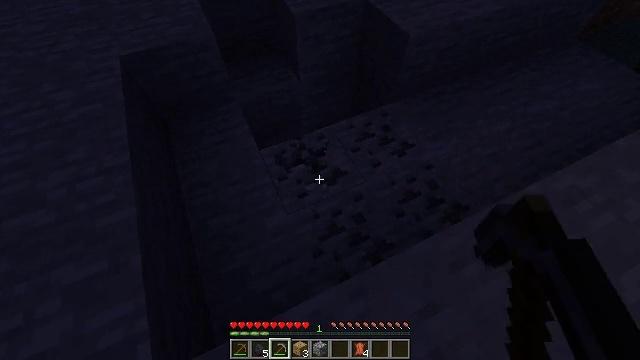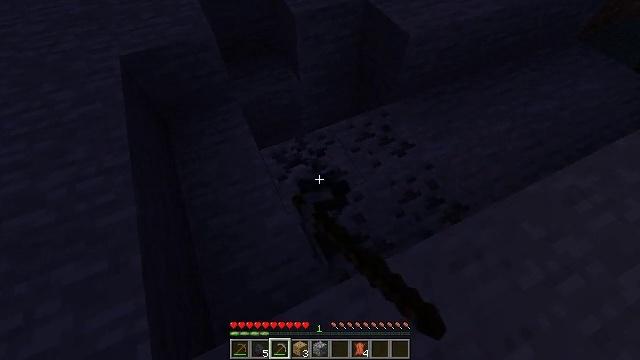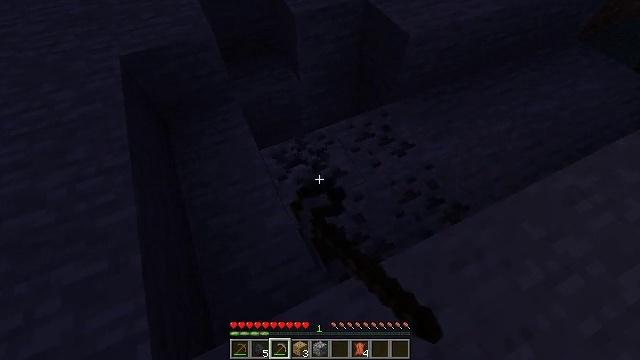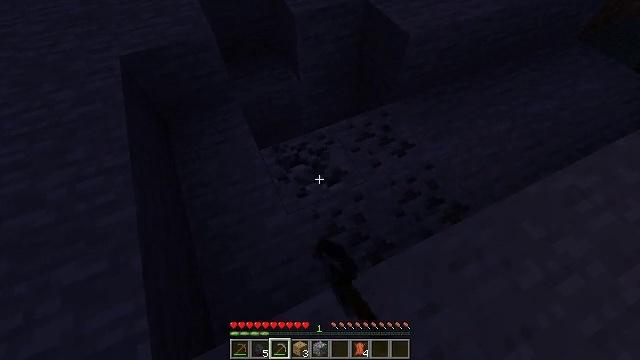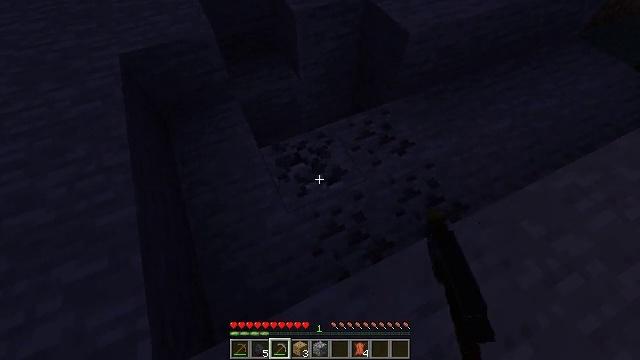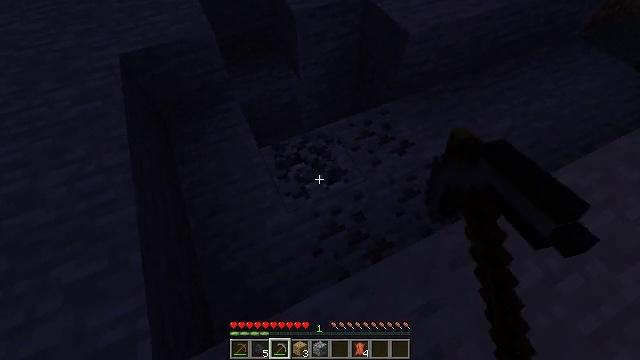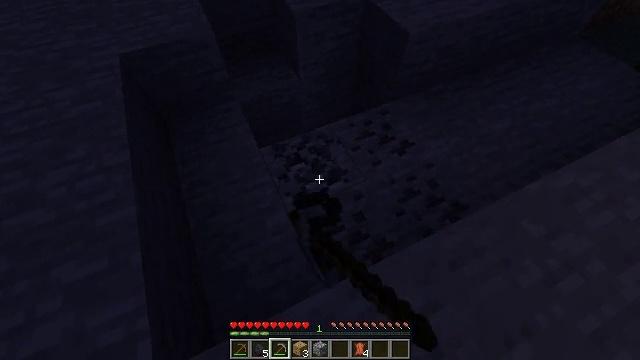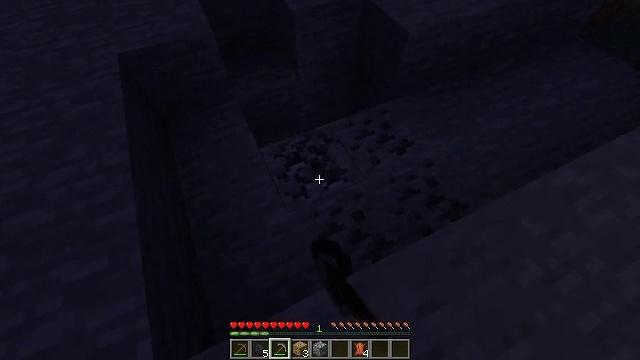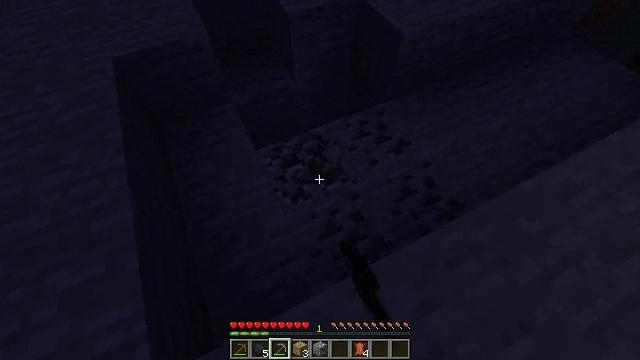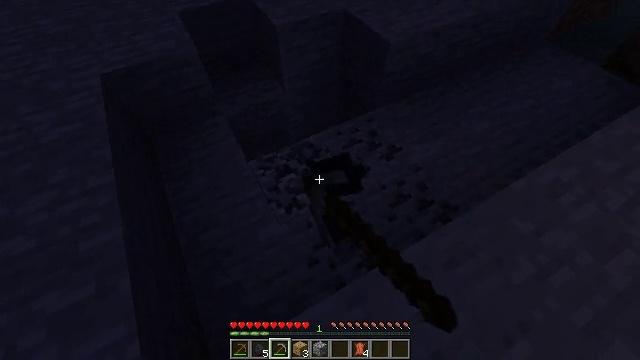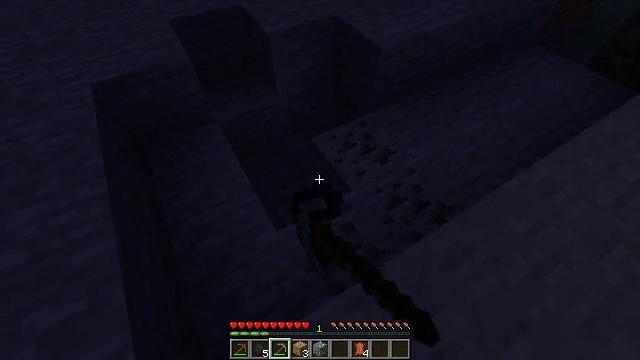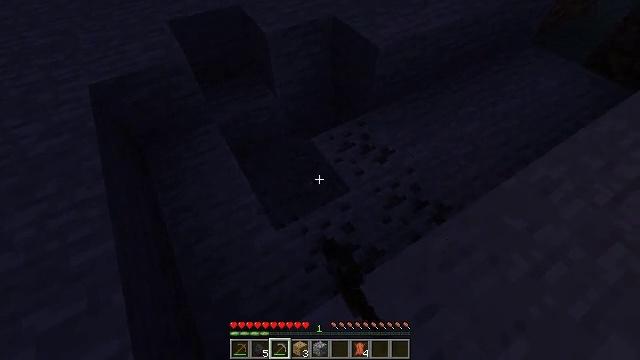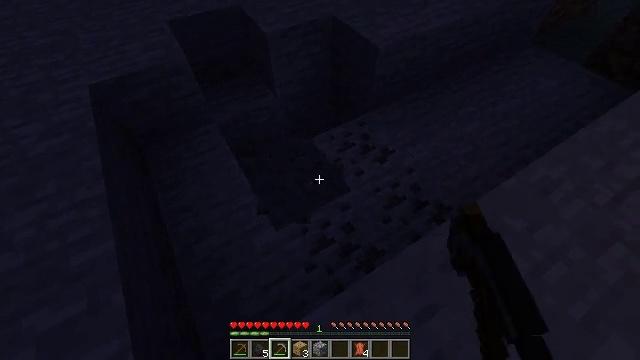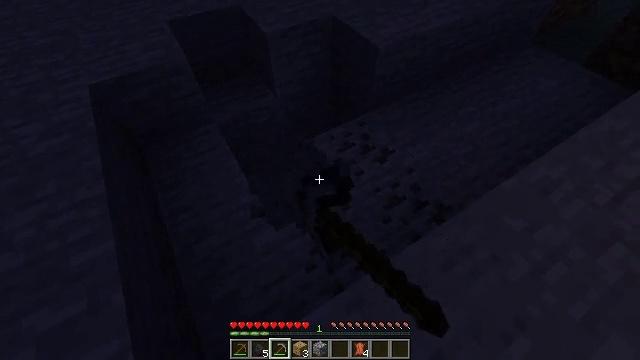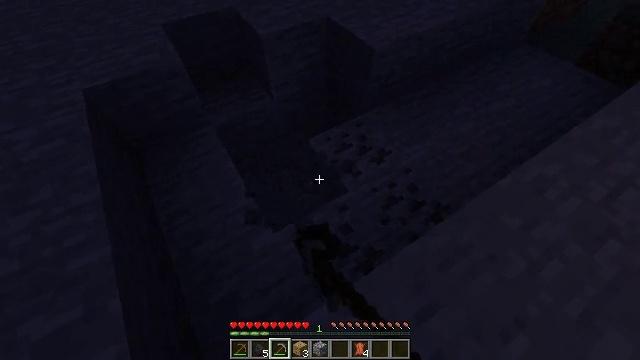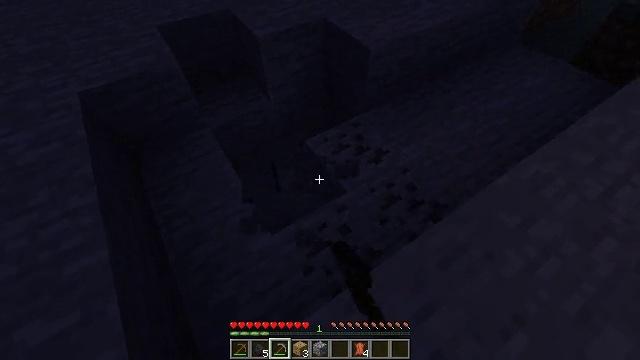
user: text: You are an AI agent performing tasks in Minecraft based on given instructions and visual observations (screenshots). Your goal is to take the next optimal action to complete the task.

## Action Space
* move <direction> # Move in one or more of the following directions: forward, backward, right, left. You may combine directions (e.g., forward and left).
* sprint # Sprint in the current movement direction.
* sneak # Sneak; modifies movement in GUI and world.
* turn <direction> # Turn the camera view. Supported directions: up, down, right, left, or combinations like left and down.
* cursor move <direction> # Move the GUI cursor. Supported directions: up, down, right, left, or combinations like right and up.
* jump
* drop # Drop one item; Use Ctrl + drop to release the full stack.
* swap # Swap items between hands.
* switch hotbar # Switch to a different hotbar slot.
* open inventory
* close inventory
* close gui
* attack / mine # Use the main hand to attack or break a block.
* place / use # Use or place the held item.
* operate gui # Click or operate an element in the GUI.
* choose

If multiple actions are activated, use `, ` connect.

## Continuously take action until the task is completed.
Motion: motion action
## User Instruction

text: Collect coal by mining the ore.
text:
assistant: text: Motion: attack / mine
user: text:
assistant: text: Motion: attack / mine
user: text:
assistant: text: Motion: attack / mine
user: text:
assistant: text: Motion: attack / mine
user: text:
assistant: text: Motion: attack / mine
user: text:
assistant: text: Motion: attack / mine
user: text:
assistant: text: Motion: attack / mine
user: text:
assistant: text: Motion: turn right, attack / mine
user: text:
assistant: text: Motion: turn right and up, attack / mine
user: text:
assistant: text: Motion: turn right and up, attack / mine
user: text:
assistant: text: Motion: attack / mine
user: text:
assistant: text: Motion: attack / mine
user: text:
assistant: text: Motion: attack / mine
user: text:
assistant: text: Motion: turn right, attack / mine
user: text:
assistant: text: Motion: attack / mine
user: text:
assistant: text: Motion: turn right, attack / mine
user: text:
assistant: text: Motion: turn right, attack / mine
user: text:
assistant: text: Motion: turn right and up, attack / mine
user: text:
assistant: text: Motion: turn right and up, attack / mine
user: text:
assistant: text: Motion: attack / mine
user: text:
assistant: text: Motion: attack / mine
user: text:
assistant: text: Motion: attack / mine
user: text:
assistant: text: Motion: attack / mine
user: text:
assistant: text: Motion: attack / mine
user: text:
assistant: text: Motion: attack / mine
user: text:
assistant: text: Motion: attack / mine
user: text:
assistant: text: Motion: attack / mine
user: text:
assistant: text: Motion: attack / mine
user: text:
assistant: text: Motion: attack / mine
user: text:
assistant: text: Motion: attack / mine